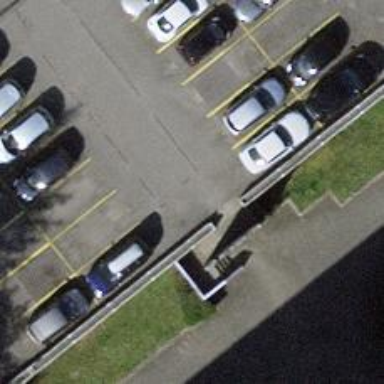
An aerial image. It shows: Road serving as parking aisle.